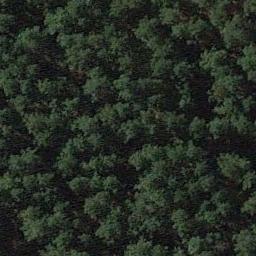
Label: forest